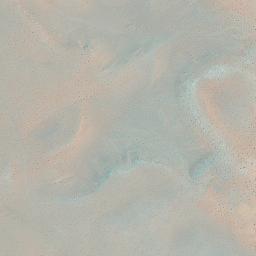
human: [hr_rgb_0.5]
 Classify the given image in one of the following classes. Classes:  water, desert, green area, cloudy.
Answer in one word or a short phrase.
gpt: desert